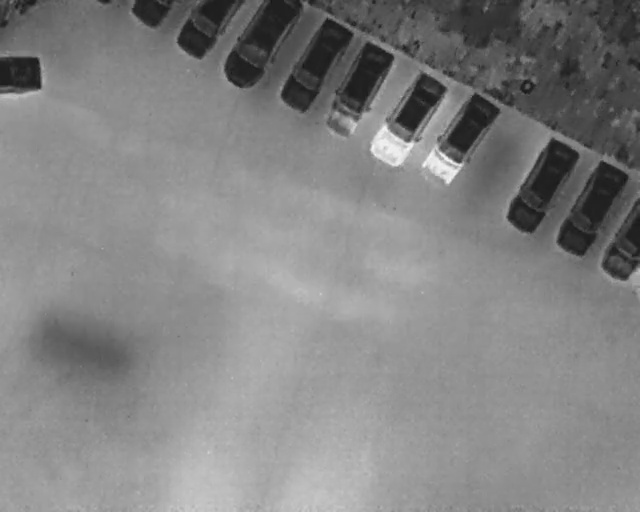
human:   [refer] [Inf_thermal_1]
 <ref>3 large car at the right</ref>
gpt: <box>[[76, 32, 92, 40, 29], [84, 37, 100, 44, 29], [90, 42, 103, 50, 2]]</box>

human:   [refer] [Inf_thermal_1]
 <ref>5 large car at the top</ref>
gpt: <box>[[27, 0, 37, 12, 2], [34, 0, 48, 16, 2], [41, 8, 57, 16, 31], [47, 13, 63, 21, 27], [55, 18, 71, 27, 31]]</box>

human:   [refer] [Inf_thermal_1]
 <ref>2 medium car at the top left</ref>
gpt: <box>[[0, 9, 7, 19, 2], [21, -1, 26, 7, 2]]</box>